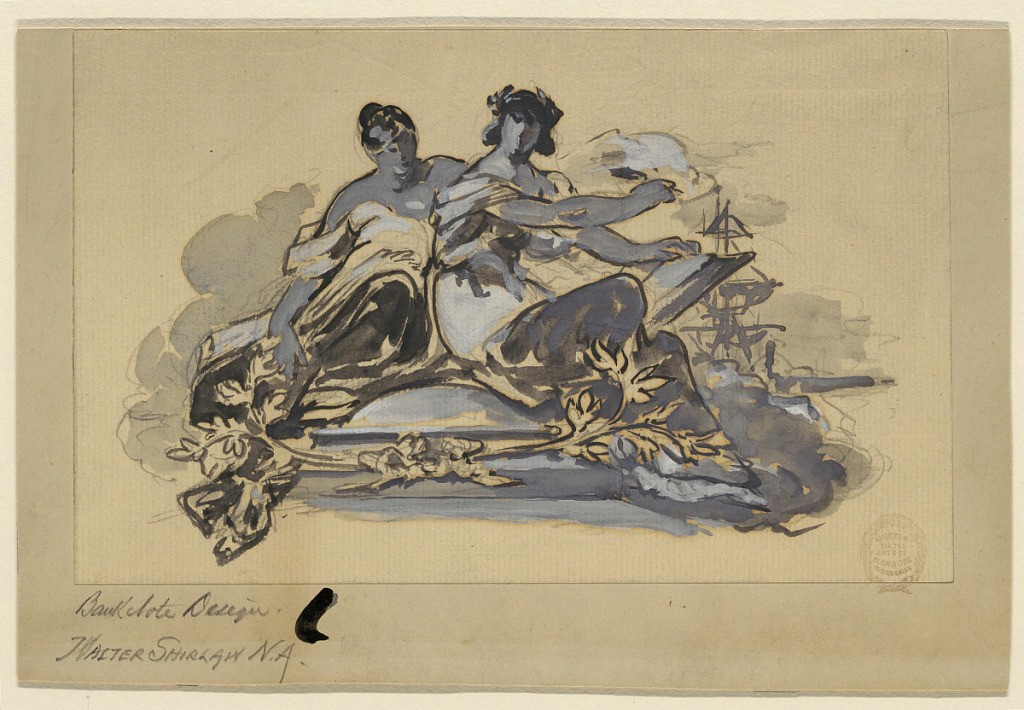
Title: Bank Note Design
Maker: Walter Shirlaw, American, b. Scotland, 1838–1909
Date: ca. 1895
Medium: Black crayon, grey and black gouache on paper
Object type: Drawing
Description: Two seated women. The right is crowned by a wreath and raises a pen with which she writes in a book. The masts of a sailing ship are shown in the right background.